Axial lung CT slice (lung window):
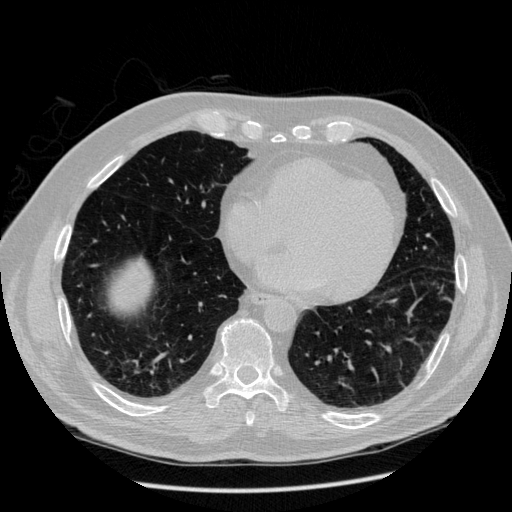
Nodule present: no